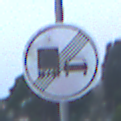
Verkehrszeichen: EndeUeberholverbotKraftfahrzeuge
Umgebung: Outdoor, Urban
Tageszeit: Dawn
Wetter: Clear
Licht: Natural
Jahreszeit: NotSpecified
Kontrast: LowContrast